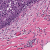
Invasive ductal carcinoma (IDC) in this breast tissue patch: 0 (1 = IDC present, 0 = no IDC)